Question: I am creating an email form and would like to have text in an EditText that cannot be deleted. On the screenshot below, the 'To' could not be deleted.

If anyone has suggestions on how to achieve the above, it would be great - Thanks.
My current code for the 'To' EditText box:
'''
<EditText
android:id="@+id/editText2"
android:layout_width="match_parent"
android:layout_height="wrap_content"
android:layout_marginBottom="5dp"
android:layout_marginLeft="5dp"
android:layout_marginRight="5dp"
android:layout_marginTop="0dp"
android:hint="@string/email_to" >
</EditText>
'''
The problem is 'android:hint' text dissappears when the user starts to text, and 'android:text' can be deleted by the user.
How do we have text that cannot be deleted? Thanks.
## Note:
Also, I would like to note that I have a method that clears text using a clear button - this works fine - but I am hoping that it would not delete the fixed text (If I got that implemented!).. Here's the code for that:
'''
private void clearForm(ViewGroup group)
{
for (int i = 0, count = group.getChildCount(); i < count; ++i) {
View view = group.getChildAt(i);
if (view instanceof EditText) {
((EditText)view).setText("");
}
if(view instanceof ViewGroup && (((ViewGroup)view).getChildCount() > 0))
clearForm((ViewGroup)view);
}
}
'''
## SOLUTION:
Managed a roundabout way of doing this.. I created a TextView and EditText within a nested Linear Layout. I turned off the border in the EditText using 'android:background="#<PHONE>"'.
I created an xml file in the 'drawable' folder, and refered to this in the relevant linear layout like this: 'android:background="@drawable/customxml"'
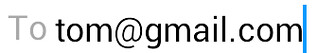
Answer: To get the visual appearance you want, include a horizontal LinearLayout containing a text view and an EditView. Turn off the border around the EditView (there's an attribute that does that (I think it's android:shadowColor) ) Play around with margins and padding to get them to be adjacent to each other. Set the background color on the linear layout to put a border around the combined pair.
I wouldn't worry much about efficiency. You aren't nesting very deeply. The biggest challenge is going to be getting it to look like a single view.
Edit: Another thought. If that doesn't work, you could make the "To" a drawable, and set it using the android:drawableLeft attribute.